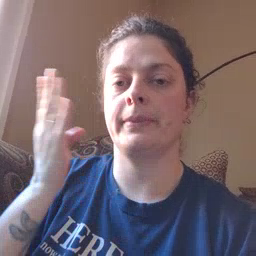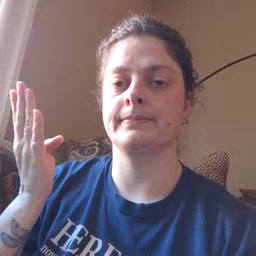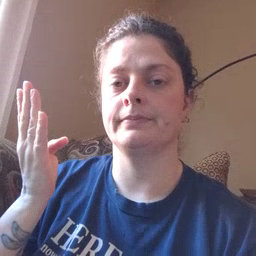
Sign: open